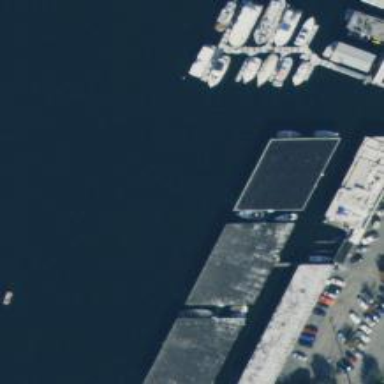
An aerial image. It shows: Man-made pier.